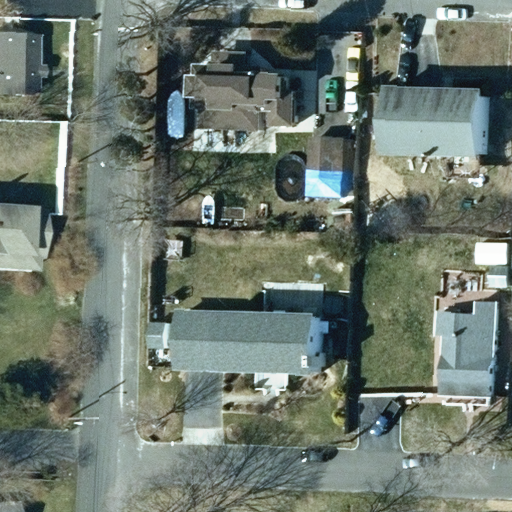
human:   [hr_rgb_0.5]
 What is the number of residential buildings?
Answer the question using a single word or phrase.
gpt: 7

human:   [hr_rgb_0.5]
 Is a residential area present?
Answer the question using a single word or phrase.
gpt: yes

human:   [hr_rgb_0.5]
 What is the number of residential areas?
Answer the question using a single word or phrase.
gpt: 1

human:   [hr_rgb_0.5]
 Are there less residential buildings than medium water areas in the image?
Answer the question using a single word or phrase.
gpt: no

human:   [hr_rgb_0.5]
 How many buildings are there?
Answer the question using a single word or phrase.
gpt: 8

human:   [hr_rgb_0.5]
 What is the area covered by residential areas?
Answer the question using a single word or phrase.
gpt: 10637m2

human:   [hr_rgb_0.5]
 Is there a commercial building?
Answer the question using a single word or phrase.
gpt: no

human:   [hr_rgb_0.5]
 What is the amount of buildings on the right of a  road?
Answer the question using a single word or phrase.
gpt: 5

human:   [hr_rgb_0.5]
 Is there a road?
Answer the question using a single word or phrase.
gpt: yes

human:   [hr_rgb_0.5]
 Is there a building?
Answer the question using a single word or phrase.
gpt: yes

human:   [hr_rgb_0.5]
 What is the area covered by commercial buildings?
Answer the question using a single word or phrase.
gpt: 0m2

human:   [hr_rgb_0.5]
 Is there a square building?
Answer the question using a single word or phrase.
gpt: no

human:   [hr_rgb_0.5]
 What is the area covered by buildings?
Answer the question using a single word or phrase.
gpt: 1480m2

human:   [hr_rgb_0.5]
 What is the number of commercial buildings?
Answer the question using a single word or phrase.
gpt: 0

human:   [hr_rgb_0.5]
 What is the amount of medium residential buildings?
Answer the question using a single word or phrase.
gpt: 5

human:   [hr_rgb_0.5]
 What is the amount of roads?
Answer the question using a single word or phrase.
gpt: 2

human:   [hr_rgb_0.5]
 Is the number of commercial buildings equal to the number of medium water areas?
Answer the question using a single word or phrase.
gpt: yes

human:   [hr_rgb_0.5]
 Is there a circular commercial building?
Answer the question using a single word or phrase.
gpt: no

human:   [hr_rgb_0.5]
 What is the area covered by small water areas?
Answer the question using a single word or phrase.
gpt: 0m2

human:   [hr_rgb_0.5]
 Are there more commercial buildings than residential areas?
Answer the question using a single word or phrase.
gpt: no

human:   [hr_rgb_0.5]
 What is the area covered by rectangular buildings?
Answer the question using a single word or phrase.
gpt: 332m2

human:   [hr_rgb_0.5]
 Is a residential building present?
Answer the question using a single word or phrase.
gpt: yes

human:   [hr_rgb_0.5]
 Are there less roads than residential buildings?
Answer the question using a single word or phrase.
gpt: yes

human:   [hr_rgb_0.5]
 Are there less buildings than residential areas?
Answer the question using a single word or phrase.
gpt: no

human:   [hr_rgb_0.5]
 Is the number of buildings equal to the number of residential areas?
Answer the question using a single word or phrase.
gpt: no

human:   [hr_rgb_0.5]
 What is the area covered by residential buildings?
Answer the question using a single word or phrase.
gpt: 1474m2

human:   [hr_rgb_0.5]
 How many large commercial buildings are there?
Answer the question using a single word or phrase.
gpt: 0

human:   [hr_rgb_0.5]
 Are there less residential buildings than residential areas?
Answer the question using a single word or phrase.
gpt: no

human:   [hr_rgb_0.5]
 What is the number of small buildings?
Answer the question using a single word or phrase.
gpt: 3

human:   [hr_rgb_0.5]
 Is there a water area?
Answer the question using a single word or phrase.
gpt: no

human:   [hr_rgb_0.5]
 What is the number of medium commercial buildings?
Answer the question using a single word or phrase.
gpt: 0

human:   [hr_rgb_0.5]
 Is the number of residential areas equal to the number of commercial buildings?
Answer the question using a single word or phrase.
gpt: no

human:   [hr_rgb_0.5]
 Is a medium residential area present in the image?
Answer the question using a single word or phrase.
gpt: no

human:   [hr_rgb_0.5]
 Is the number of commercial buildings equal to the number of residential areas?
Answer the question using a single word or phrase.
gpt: no

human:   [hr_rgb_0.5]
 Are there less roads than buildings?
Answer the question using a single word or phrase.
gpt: yes

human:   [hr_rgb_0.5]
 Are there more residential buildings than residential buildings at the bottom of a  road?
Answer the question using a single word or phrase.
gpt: yes

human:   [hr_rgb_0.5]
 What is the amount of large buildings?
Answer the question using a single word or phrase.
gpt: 0

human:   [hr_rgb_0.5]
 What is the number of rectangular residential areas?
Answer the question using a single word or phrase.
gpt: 1

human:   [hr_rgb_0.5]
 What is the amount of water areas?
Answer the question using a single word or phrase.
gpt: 0

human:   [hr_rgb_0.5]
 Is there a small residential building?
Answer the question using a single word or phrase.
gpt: yes

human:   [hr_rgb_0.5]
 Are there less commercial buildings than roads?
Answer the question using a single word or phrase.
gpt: yes

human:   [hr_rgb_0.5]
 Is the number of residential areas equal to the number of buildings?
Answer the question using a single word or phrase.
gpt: no

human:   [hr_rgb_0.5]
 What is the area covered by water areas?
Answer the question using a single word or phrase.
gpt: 0m2

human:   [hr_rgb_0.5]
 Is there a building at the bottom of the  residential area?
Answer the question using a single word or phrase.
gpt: yes

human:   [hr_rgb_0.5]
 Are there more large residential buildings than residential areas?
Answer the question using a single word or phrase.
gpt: no

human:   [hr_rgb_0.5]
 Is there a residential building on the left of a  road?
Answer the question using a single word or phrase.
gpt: yes

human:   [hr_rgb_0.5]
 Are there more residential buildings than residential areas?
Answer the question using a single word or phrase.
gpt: yes

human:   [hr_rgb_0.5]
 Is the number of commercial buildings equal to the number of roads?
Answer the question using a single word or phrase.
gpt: no

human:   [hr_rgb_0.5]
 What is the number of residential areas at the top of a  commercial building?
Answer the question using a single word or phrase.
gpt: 0

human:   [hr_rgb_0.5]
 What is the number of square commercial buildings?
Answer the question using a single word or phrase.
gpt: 0

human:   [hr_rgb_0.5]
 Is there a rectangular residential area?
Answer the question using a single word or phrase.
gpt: yes

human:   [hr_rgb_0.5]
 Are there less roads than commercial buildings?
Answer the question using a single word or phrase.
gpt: no

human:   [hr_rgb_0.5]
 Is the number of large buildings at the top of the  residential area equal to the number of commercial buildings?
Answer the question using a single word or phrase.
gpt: yes

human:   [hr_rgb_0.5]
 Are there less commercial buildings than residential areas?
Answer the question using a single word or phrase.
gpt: yes

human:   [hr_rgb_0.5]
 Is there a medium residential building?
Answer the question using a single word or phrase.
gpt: yes

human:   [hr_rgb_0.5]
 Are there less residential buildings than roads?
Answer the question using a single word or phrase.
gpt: no

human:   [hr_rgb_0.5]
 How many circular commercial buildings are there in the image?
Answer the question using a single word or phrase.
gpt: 0

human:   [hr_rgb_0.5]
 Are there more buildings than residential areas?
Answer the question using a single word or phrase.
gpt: yes

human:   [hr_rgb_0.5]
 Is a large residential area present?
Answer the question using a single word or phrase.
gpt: yes

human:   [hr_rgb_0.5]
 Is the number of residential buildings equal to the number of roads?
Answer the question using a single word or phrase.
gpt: no

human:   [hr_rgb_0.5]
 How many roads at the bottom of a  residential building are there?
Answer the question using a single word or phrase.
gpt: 1

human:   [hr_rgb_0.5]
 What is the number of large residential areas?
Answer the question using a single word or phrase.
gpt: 1

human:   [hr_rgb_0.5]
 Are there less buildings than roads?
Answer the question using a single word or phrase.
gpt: no

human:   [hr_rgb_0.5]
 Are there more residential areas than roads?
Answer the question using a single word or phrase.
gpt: no